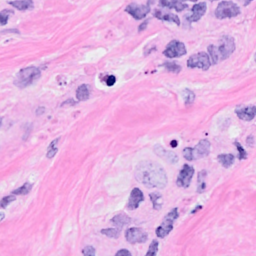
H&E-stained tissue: Breast